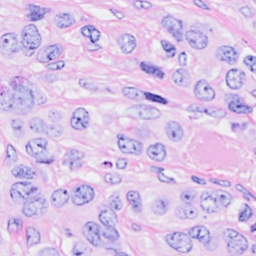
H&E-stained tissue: Breast